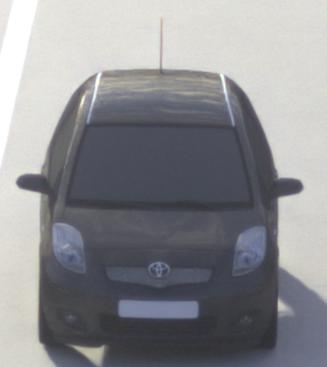
Make: Toyota
Model: Yaris 1.0
Detailed model: Yaris (XP13)
Model produced from: 2011/10
Model produced until: 2014/08
Doors: 3
Color: gray
Road condition: dry road
Daytime: morning or afternoon
Contrast: medium contrast